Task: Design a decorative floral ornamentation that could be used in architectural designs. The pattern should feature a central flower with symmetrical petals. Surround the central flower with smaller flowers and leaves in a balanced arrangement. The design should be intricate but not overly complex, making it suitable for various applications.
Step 911:
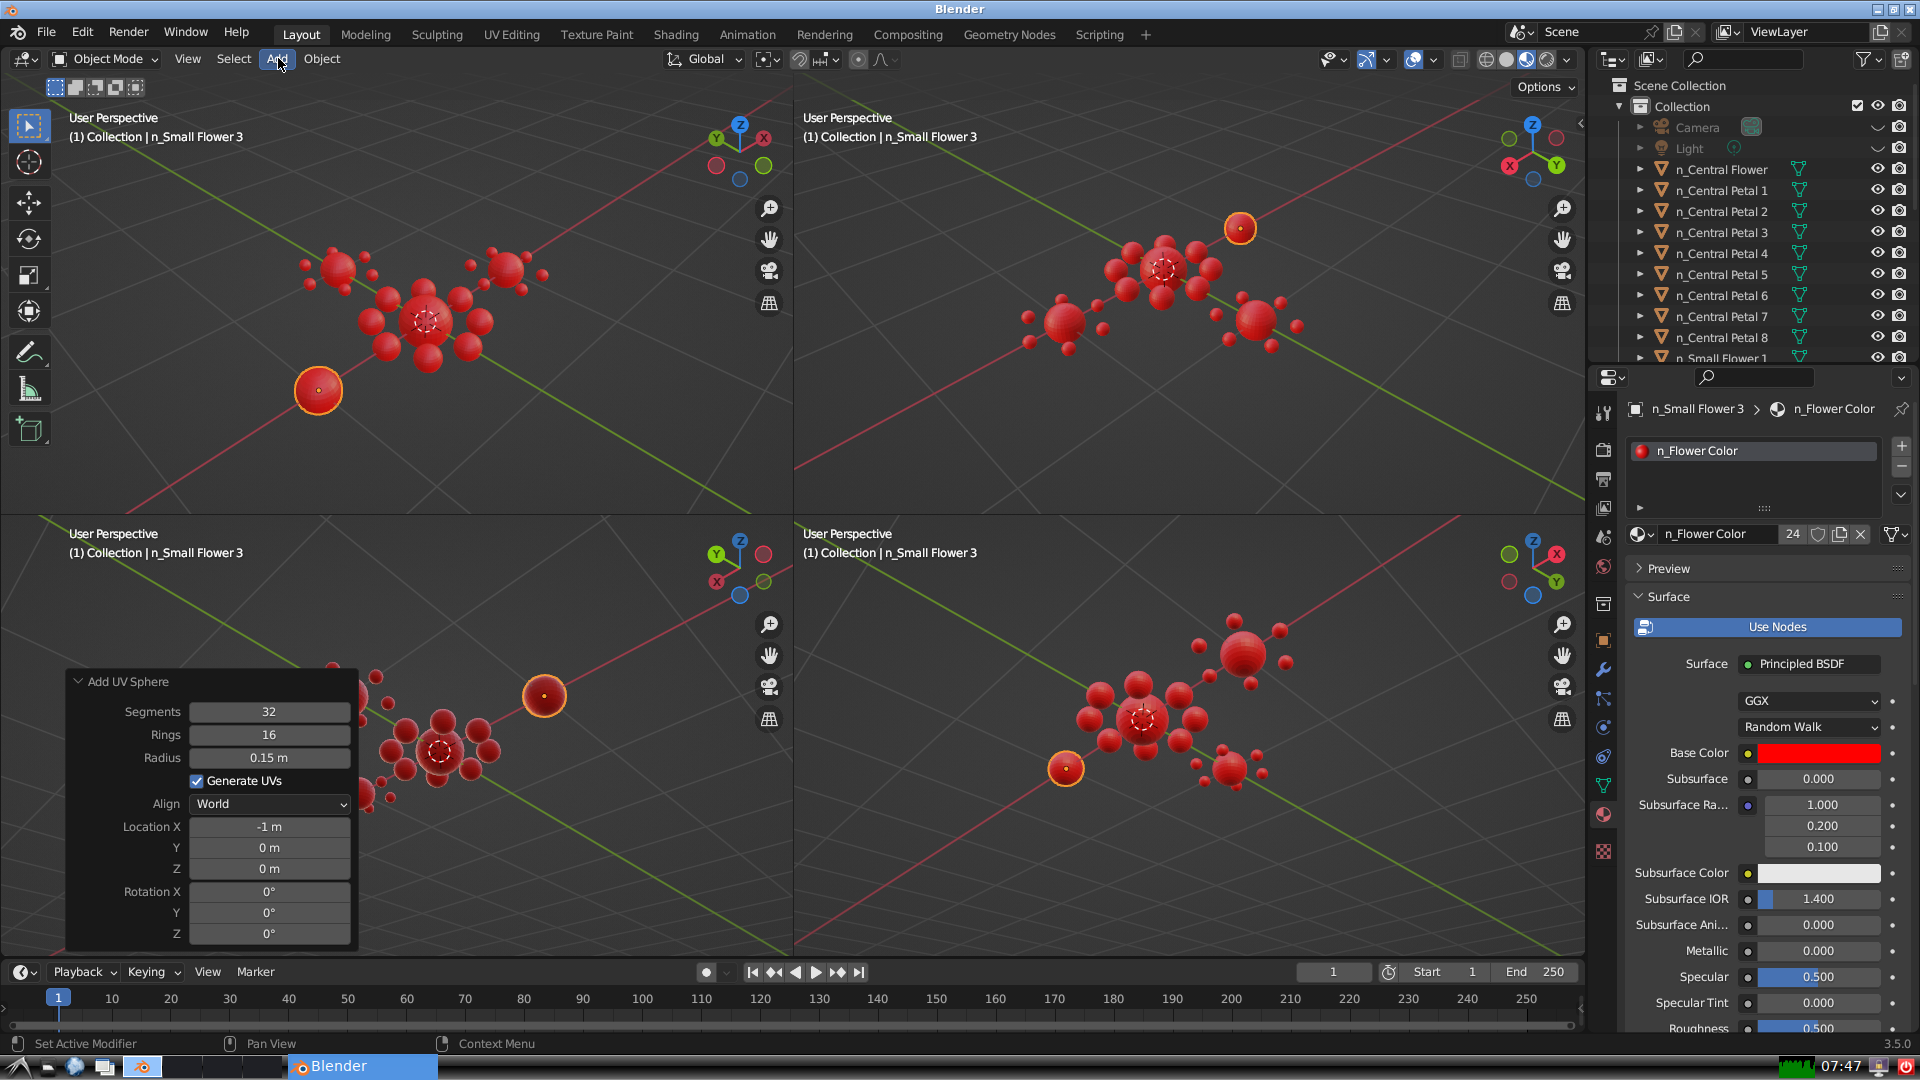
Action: click: no